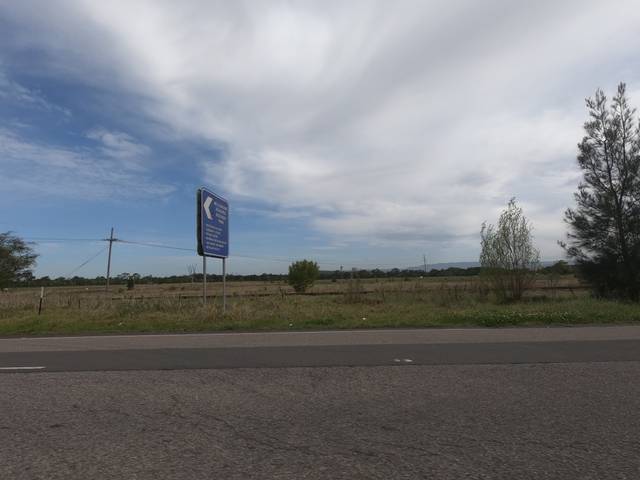
Region: Australia
Coordinates: -34.471, 150.806